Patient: sex F, age 65
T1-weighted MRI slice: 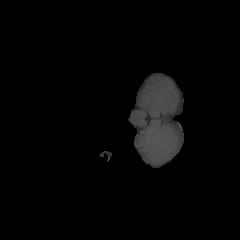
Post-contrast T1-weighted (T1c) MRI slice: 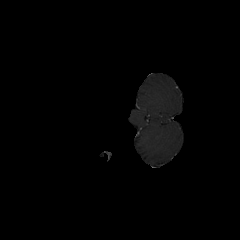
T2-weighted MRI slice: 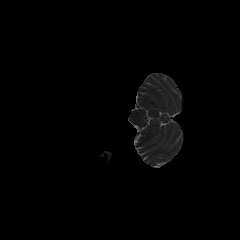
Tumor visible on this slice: no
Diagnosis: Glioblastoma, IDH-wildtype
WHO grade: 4